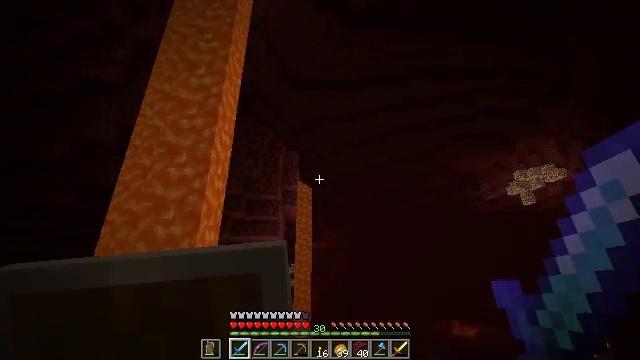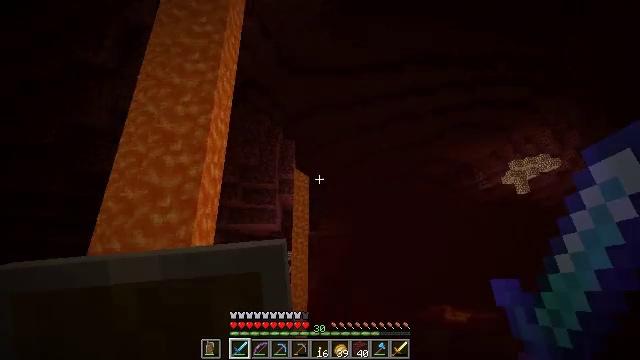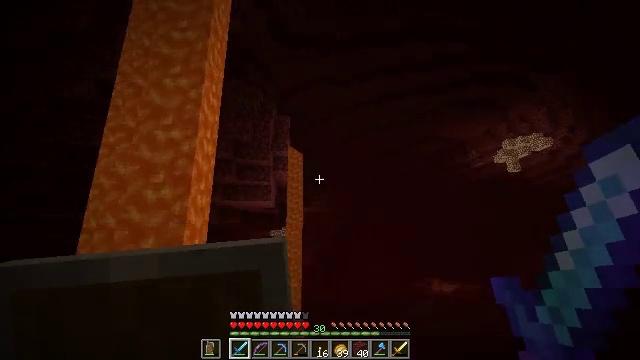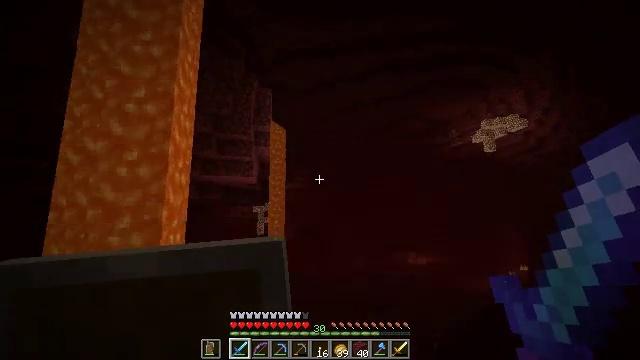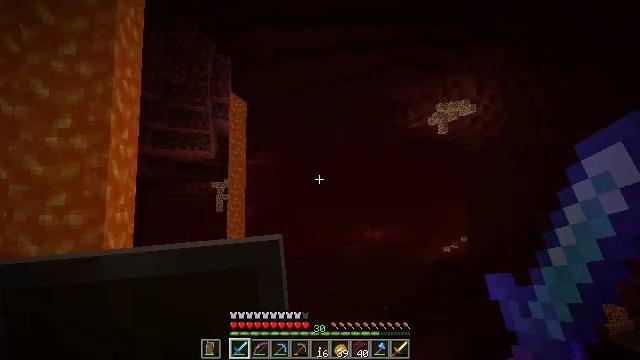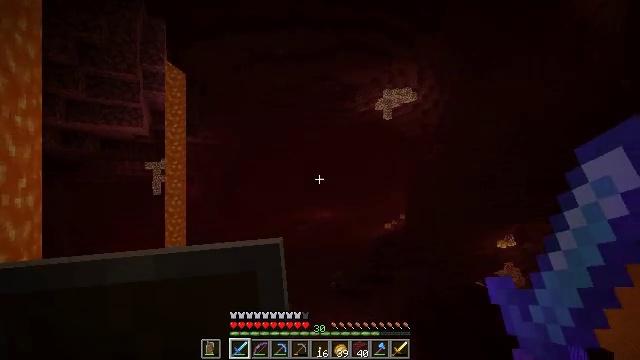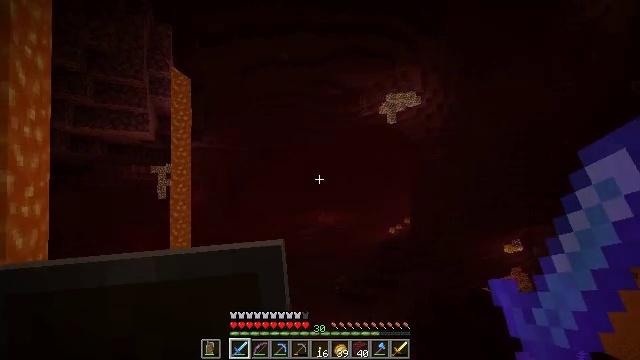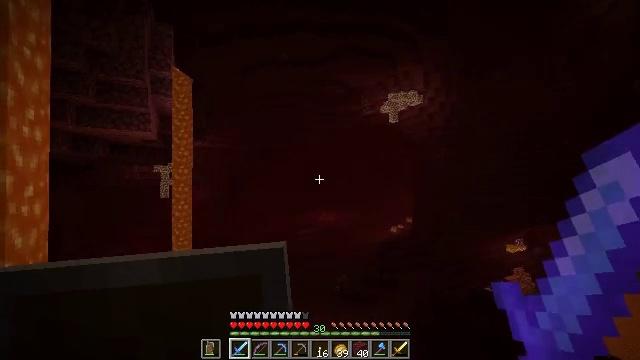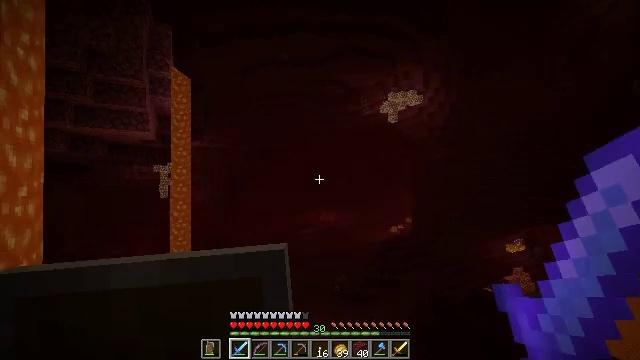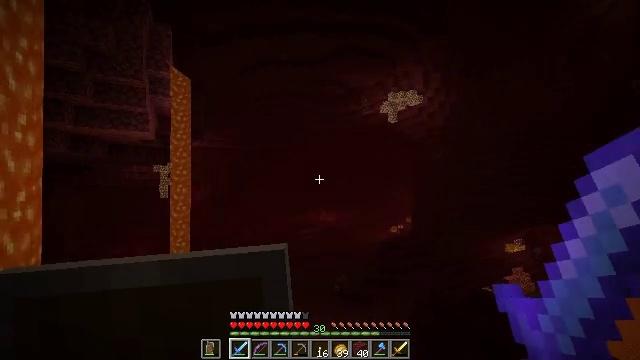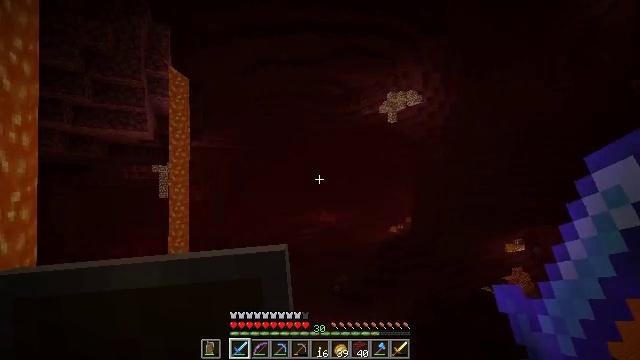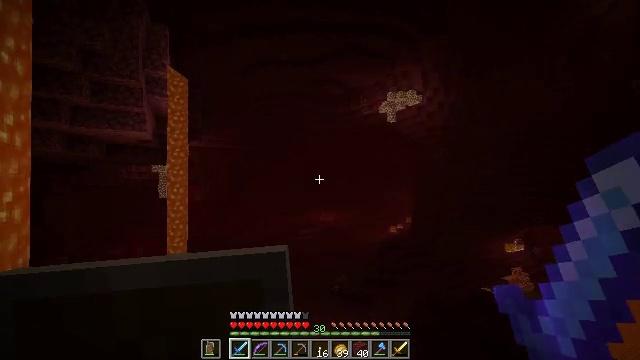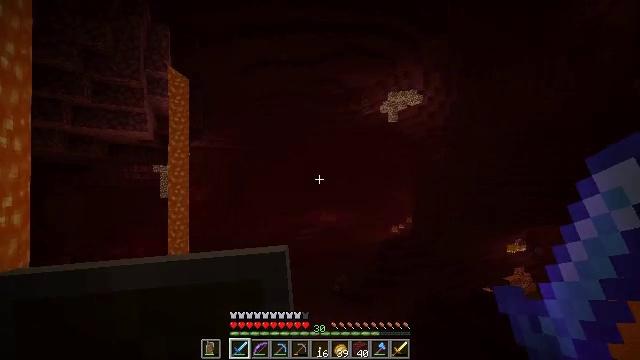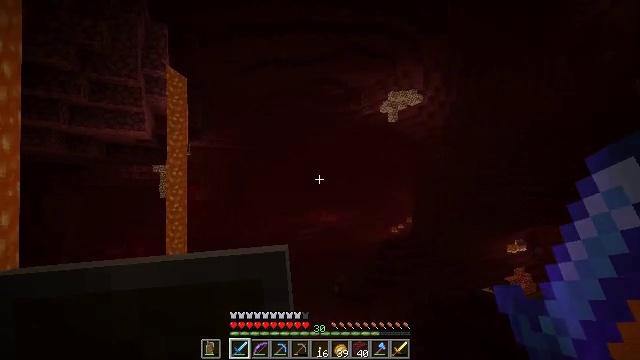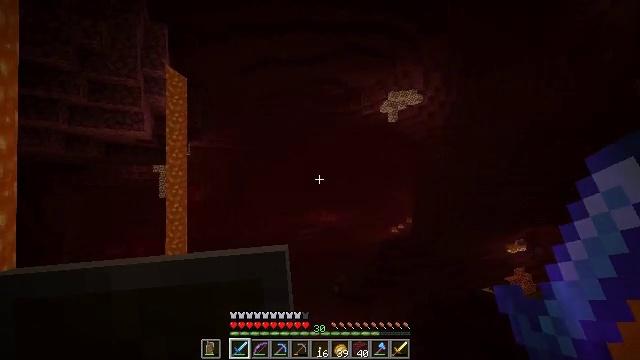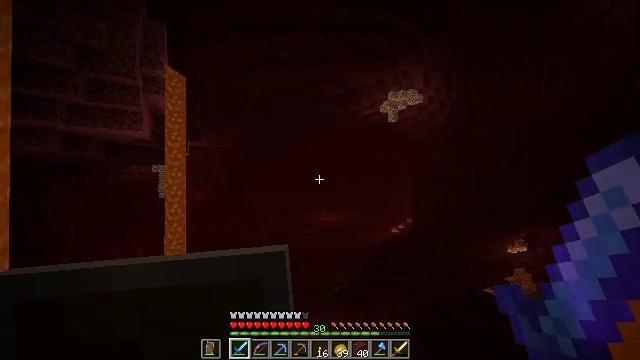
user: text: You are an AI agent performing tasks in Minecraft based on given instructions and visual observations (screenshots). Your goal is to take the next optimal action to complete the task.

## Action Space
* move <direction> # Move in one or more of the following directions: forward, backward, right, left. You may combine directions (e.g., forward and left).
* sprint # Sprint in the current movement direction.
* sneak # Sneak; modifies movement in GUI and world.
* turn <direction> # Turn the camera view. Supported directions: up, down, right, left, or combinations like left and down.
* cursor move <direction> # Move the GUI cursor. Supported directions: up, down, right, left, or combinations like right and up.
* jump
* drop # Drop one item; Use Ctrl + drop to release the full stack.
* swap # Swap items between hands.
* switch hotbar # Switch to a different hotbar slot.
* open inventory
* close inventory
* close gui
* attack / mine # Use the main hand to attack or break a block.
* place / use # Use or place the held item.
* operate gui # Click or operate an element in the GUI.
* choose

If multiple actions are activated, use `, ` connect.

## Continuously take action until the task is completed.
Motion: motion action
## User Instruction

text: Harvest the brown mushroom.
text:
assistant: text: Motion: sneak, turn down
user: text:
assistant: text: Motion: sneak, turn right and down
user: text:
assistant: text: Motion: sneak, turn right and down
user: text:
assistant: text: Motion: move right, sneak, turn right and down
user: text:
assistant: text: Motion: move right, sneak, turn right and down
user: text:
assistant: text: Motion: move right, sneak
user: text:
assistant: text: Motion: move right, sneak
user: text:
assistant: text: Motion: move right, sneak
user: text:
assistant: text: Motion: move right, sneak
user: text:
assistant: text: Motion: move right, sneak
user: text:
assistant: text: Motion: move forward and move right, sneak
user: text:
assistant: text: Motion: move forward, sneak
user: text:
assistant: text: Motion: move forward, sneak
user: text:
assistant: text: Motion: move forward, sneak
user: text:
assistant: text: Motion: move forward, sneak
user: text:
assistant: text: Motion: sneak
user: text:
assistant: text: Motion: sneak
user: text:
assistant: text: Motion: sneak
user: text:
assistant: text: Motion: sneak, turn right and down
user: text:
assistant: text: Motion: sneak, turn right and down
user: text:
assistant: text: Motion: sneak, turn right and down
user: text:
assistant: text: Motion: sneak, turn left and down
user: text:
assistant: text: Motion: sneak, turn left
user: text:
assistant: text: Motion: sneak
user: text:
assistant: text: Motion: sneak
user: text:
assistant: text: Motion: sneak
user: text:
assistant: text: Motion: sneak
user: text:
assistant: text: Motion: sneak, turn left and down
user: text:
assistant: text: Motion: sneak, turn down
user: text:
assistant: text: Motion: sneak, turn right and down